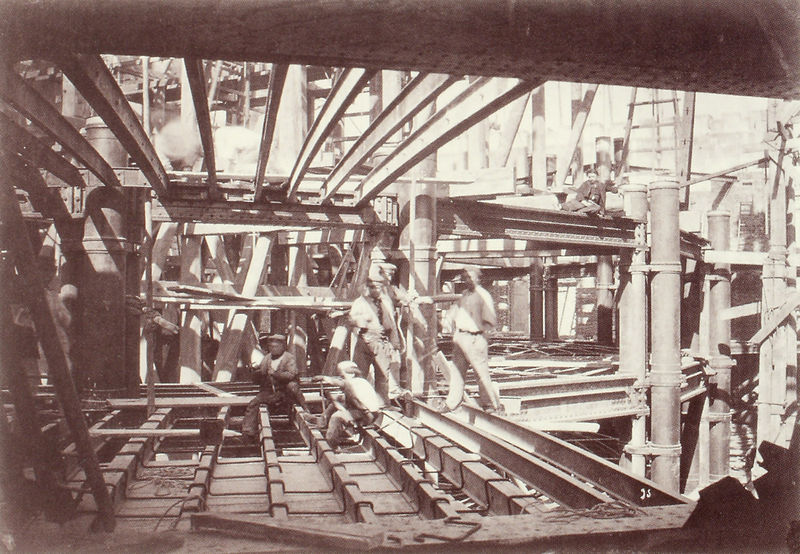
Titel: Paris, Construction de l’Opera
Künstler: E. Durandelle
Schlagwörter: mann, schatten, weiß, grau, holz, licht, männer, paris, pfeiler, schwarz, säule, gebäude, architektur, brücke, qualm, sitzend, personen, arbeit, genre, arbeiter, leiter, streifen, balken, nieten, foto, fotografie, photographie, eisen, gerüst, schwarz weiß, photo, stahl, träger, streben, bau, baustelle, stahlträger, rohre, bauarbeiter, leitern, chicago, hochbahn